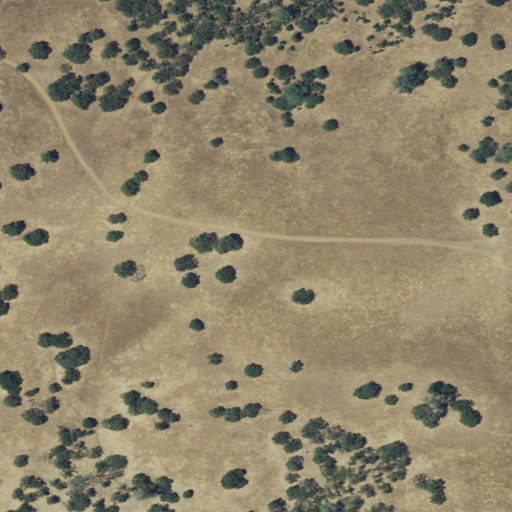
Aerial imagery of plain(s) in California named Rabbit Flat containing grassland, shrub, and deciduous forest